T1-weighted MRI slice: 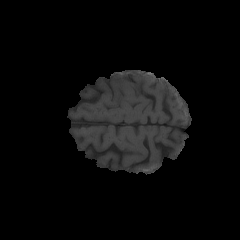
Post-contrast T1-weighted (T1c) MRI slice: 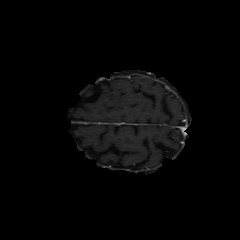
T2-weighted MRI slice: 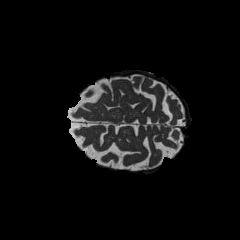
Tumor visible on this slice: no